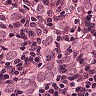
Metastatic tissue present: yes